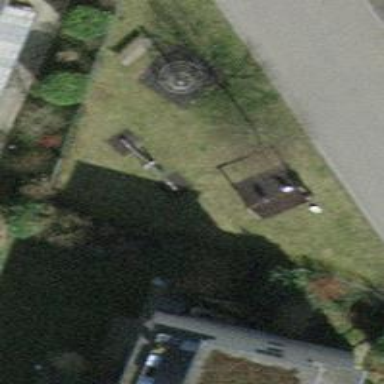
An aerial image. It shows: Playground featuring seesaw.